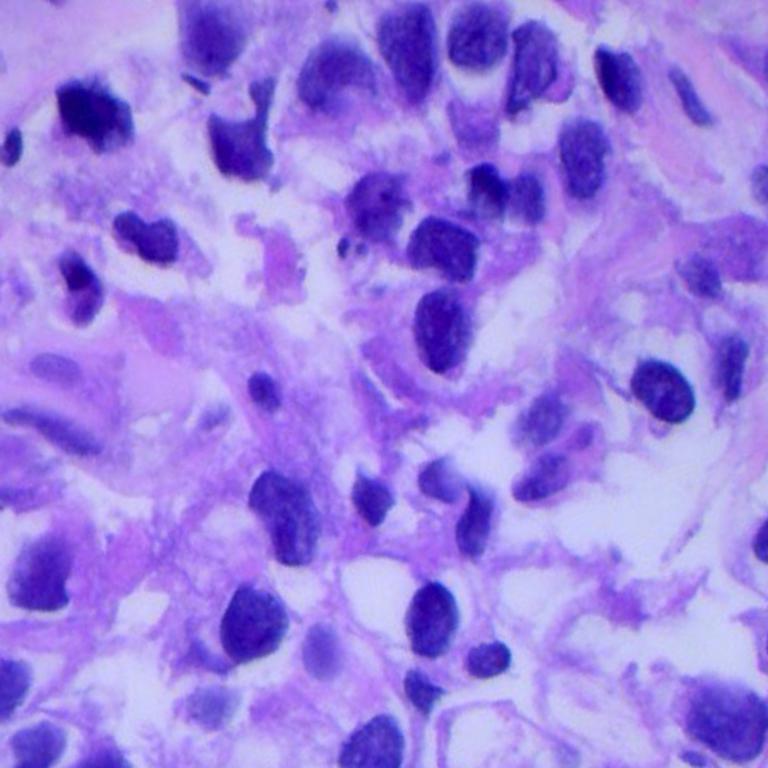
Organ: lung
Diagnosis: adenocarcinomas